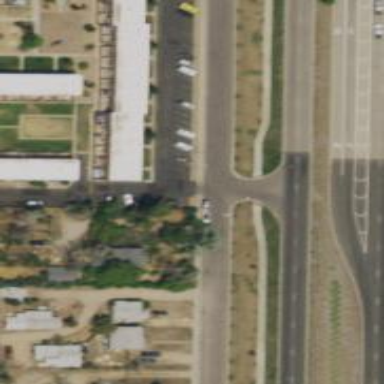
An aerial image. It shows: Stop road.